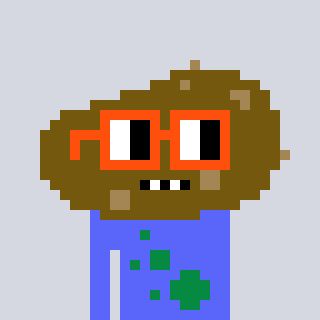
a pixel art character with square orange glasses, a potato-shaped head and a purple-colored body on a cool background